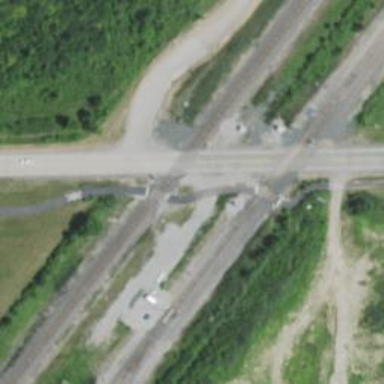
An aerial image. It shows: Railway level crossing.